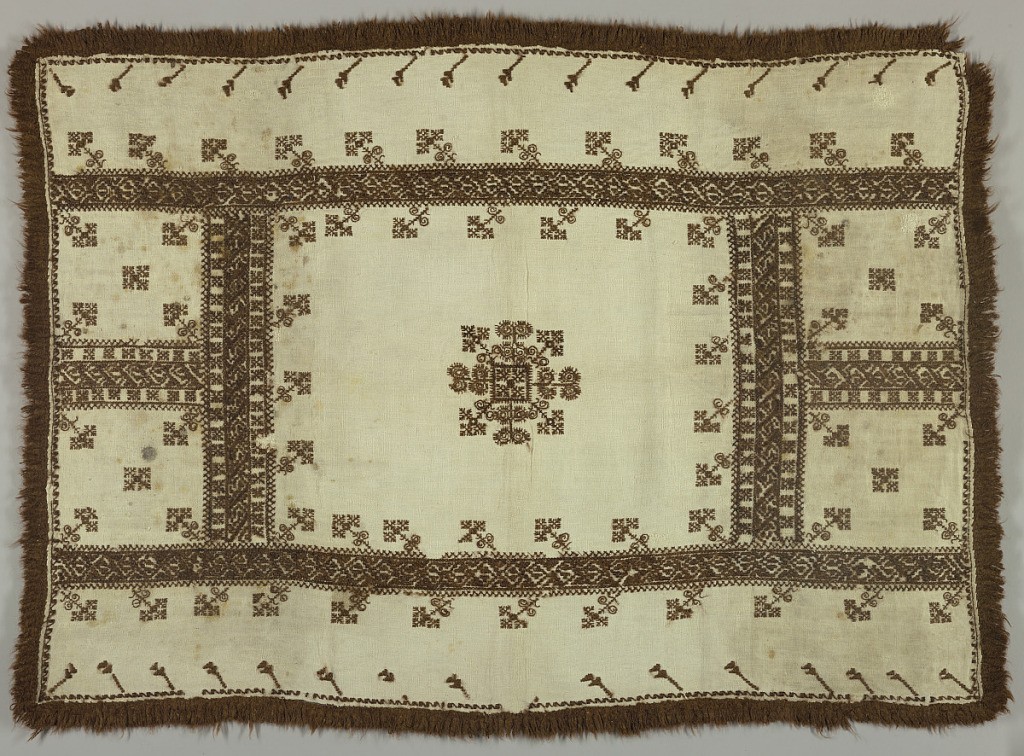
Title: Table cover
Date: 18th century
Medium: linen, wool Technique: cross, satin and stem stitch on plain weave
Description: Rectangular panel, probably an All Souls Day mat, of white linen with embroidery in undyed brown wool in cross, satin, stem and other stitches in design of borders with diagonally placed floral sprays around central ornament. Edged with brown woolen fringe.